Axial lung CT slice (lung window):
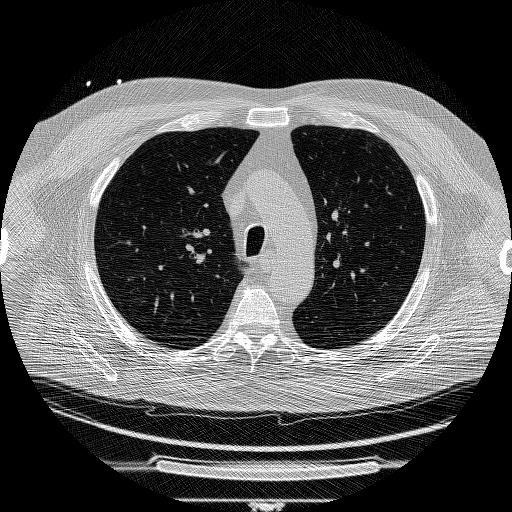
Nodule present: no